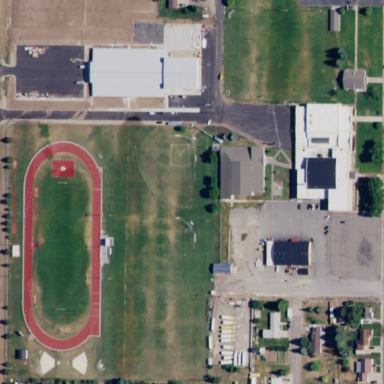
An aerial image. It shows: School.